Question: Im trying out the banking sample application and when i try to add or select proxies im laning into an error as shown below: Please help

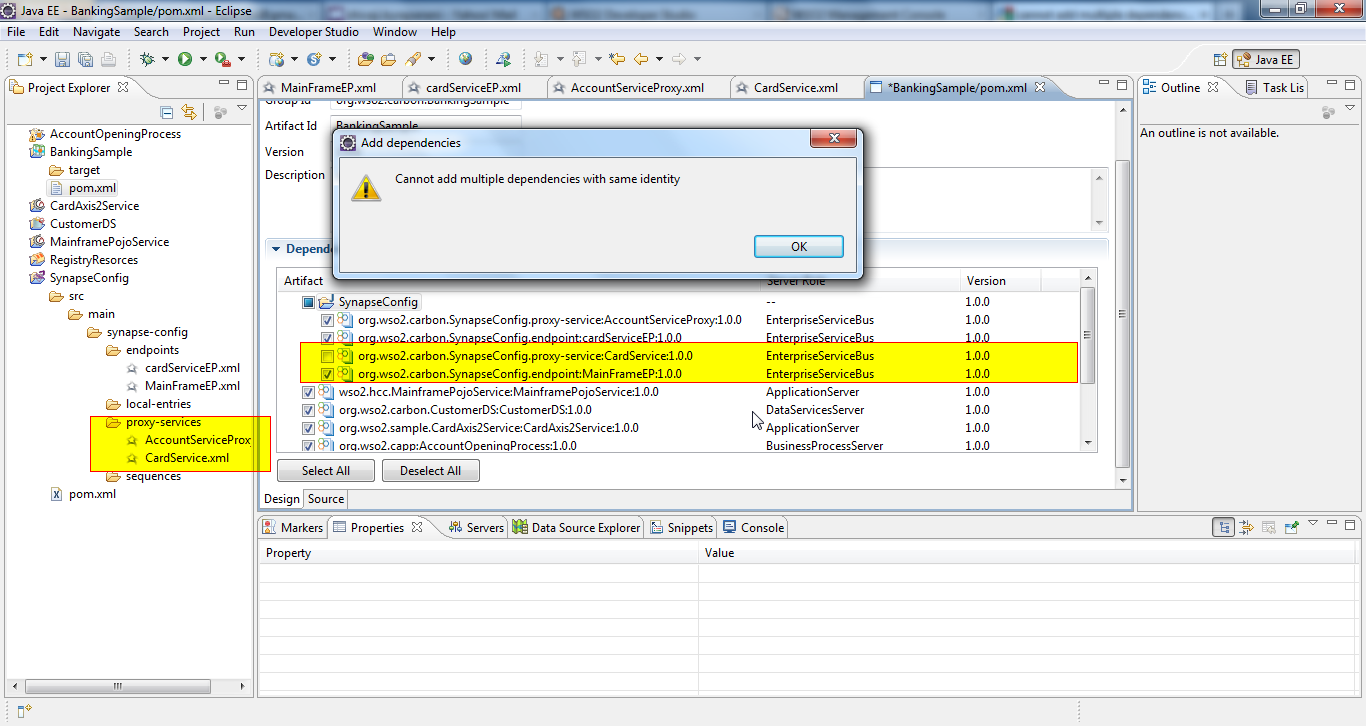
Answer: Seems like your are trying to include multiple dependencies with same name to your Carbon application project, please find my comment on Jira (https://wso2.org/jira/browse/TOOLS-1130)